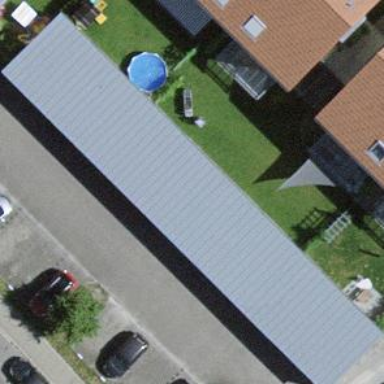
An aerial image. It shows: View of roof of building.